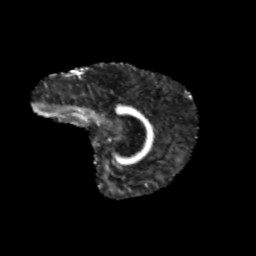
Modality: FA
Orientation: sagittal
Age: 11
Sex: male
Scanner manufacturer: siemens
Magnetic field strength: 3 T
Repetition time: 3.8 s
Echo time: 0.07 s